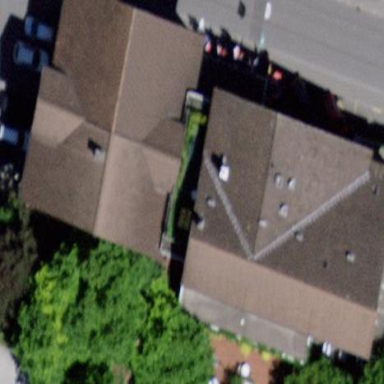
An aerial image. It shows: Hotel building.